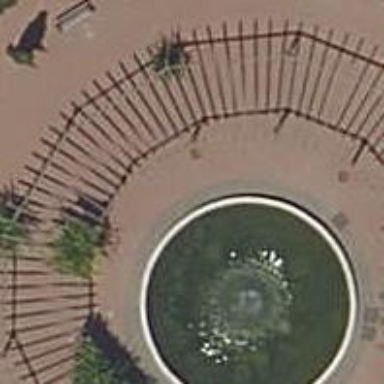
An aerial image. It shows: Fountain.